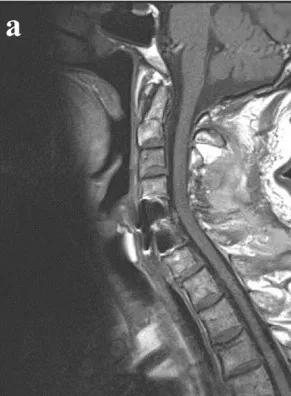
Magnetic resonance imaging three months after surgery. Space in the spinal canal has increased, and swelling of the spinal cord has decreased three months after surgery. T1-weighted image.
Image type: radiology (mri)